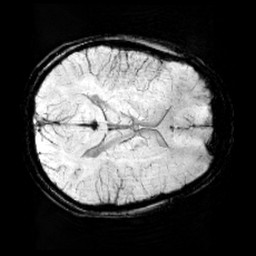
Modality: minIP
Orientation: axial
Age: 11
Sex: female
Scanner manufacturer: siemens
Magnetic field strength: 3 T
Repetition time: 0.027 s
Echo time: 0.02 s